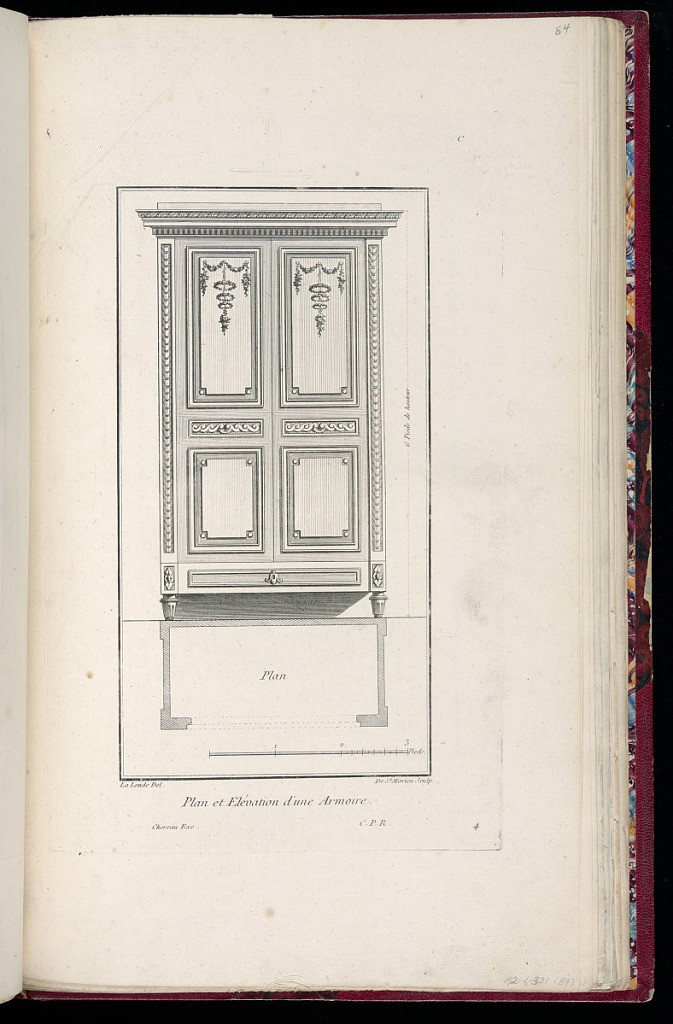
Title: Plan et Elévation d'une Armoire
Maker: Richard de Lalonde, French, active 1780–96
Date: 1775-1788
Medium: Etching on off-white laid paper
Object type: Print
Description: Design for an armoire decorated with ornament motifs including fluting, interlocked piastres, wave pattern, rosettes, and garlands. The plate is signed and numbered.